Question: I can't find a way to change the header filter icon of my gridview. Any one can help me?

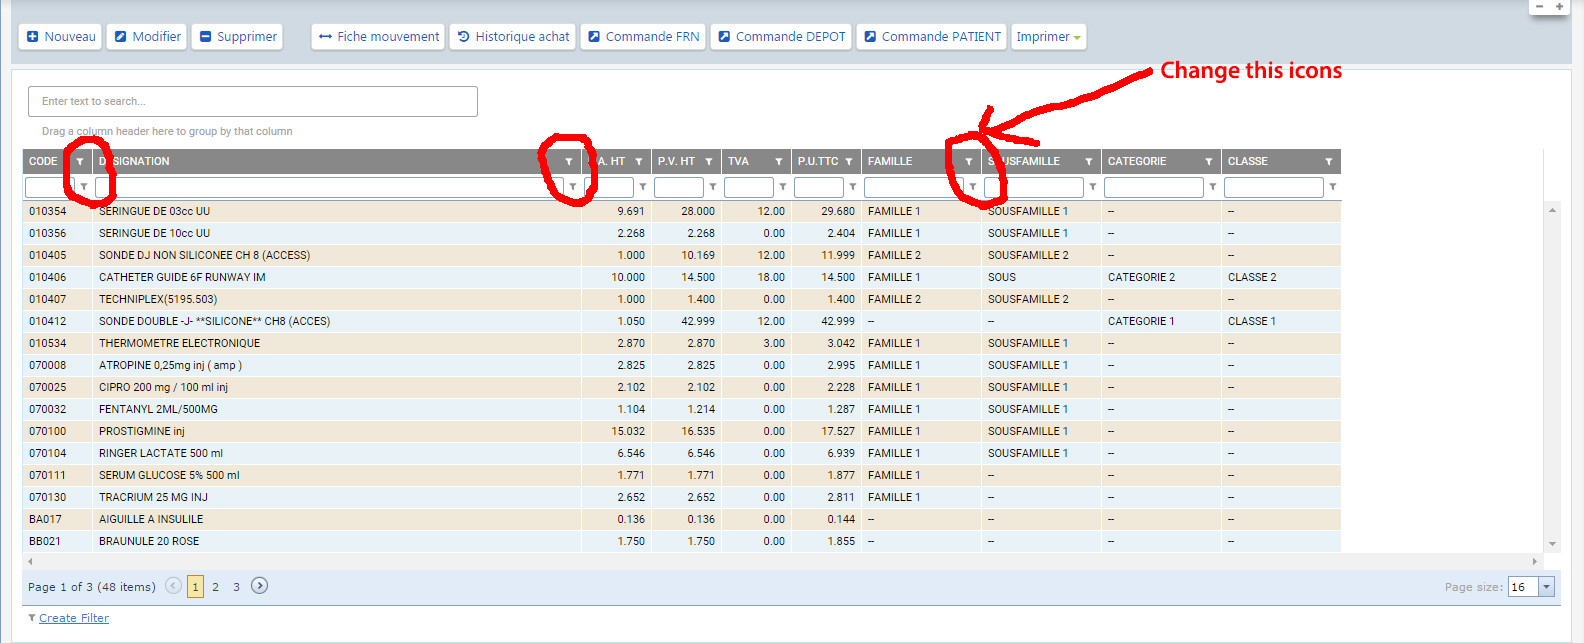
Answer: I found the solution.
GridViewSettings.Images.HeaderFilter.Url property to customize the Header Filter image